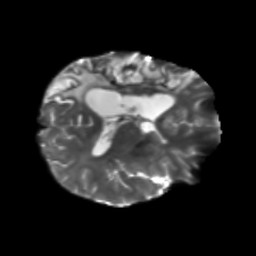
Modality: T2w
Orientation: axial
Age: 51
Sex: female
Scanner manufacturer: siemens
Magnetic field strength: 3 T
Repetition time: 5.25 s
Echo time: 0.08 s